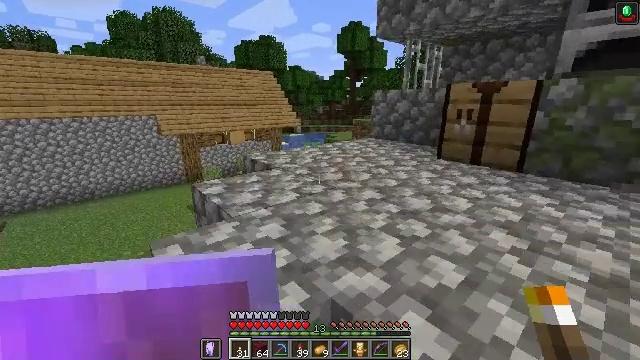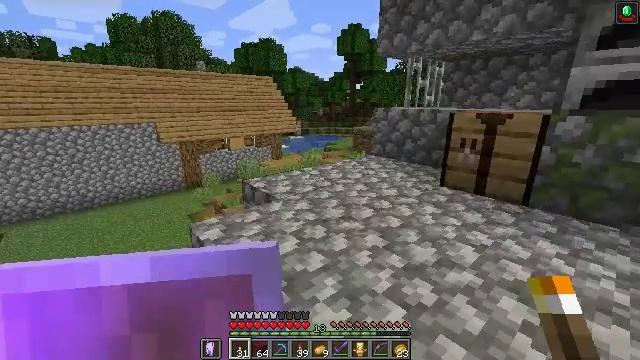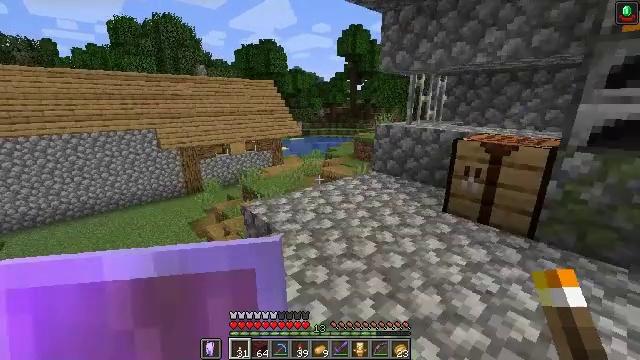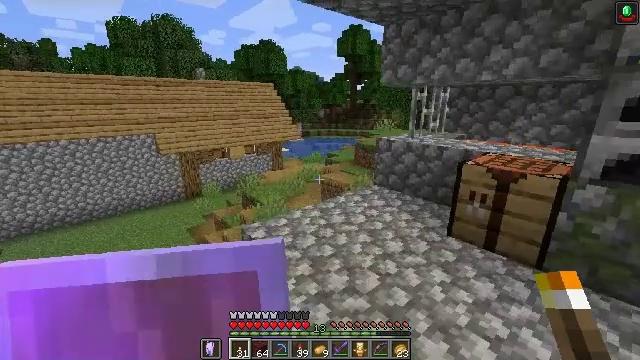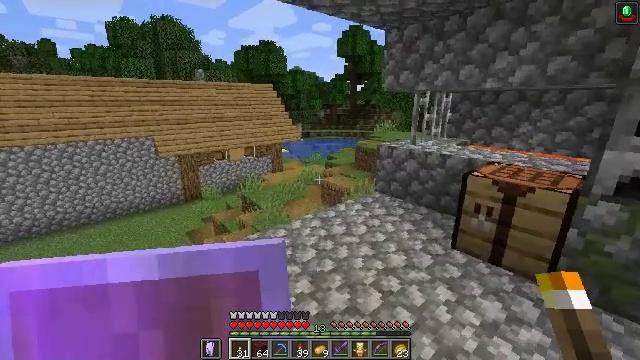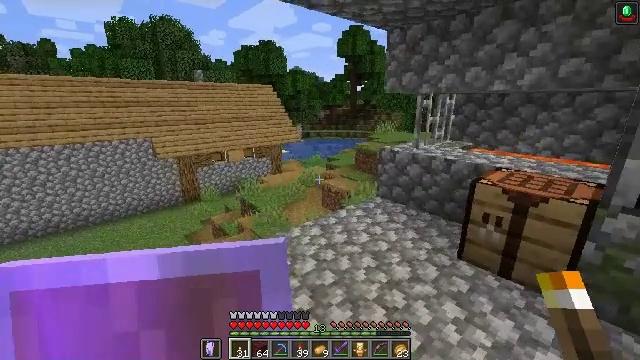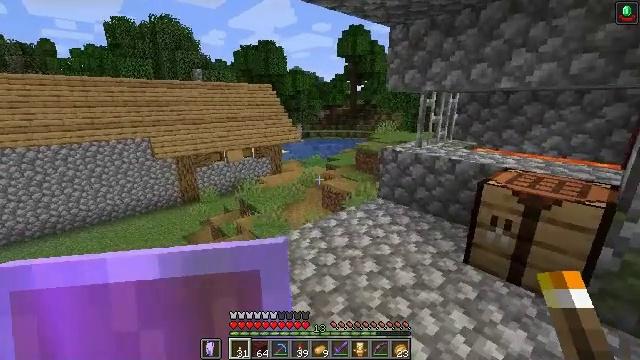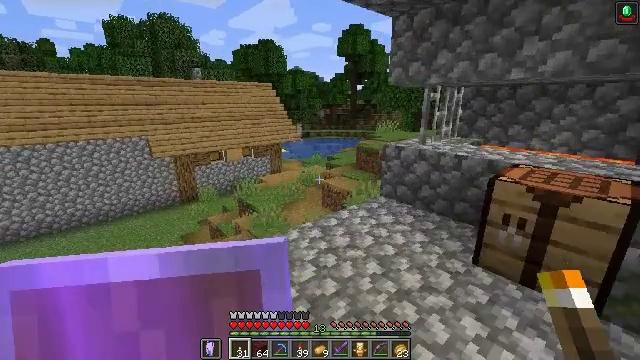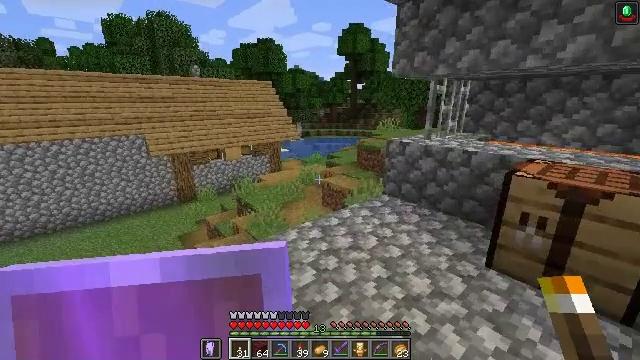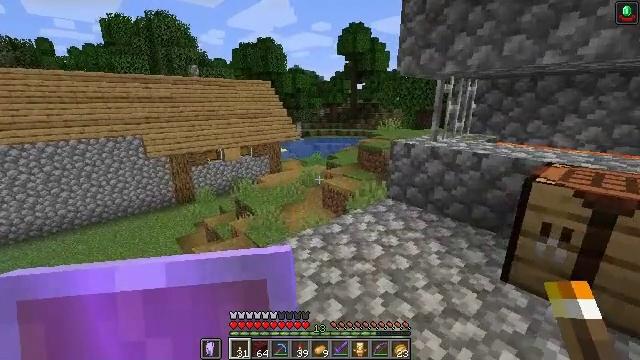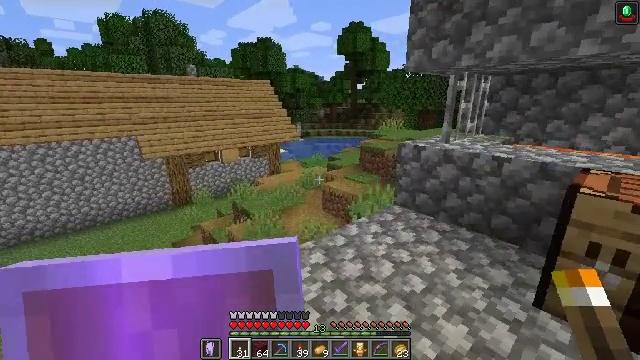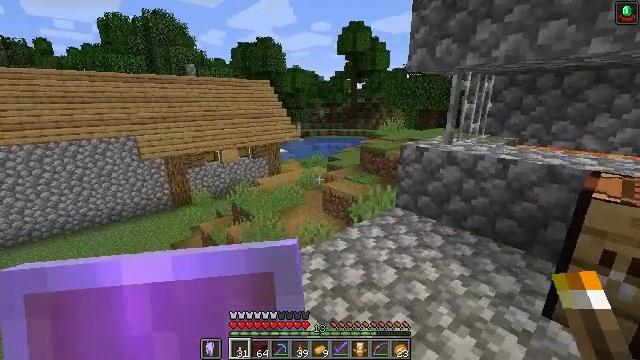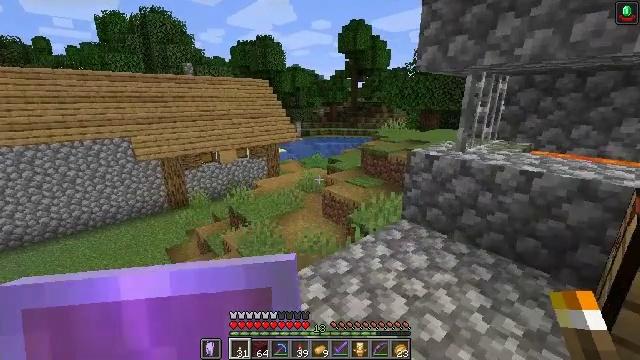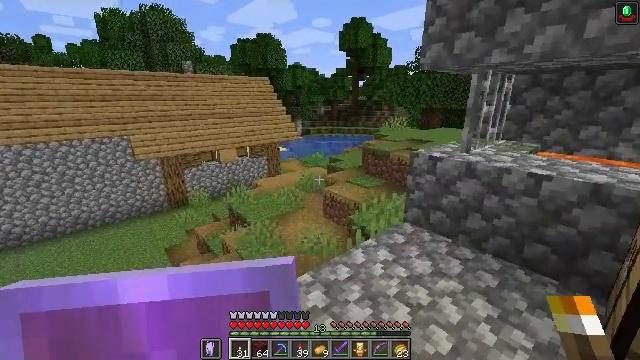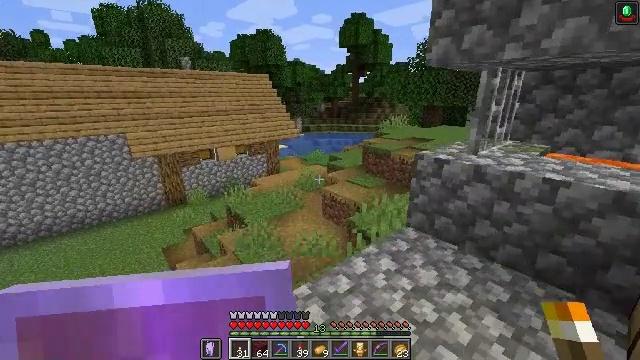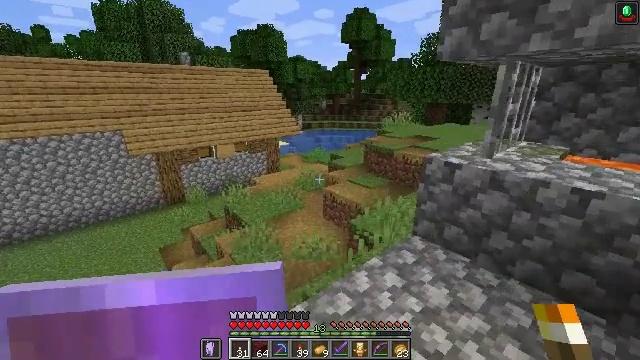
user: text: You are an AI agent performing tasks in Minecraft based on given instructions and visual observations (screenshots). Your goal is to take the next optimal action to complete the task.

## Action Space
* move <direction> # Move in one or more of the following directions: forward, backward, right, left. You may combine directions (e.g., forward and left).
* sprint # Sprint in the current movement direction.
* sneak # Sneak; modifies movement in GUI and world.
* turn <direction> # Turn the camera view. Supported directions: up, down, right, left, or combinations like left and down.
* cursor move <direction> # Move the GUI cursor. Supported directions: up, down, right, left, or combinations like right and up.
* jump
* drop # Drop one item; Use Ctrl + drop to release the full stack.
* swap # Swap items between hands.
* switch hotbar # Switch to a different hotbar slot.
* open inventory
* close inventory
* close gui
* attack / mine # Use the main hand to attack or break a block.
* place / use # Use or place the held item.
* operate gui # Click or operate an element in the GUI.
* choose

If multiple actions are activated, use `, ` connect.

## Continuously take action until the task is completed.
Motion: motion action
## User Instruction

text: Open a crafting table and craft the TNT.
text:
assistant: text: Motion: move forward, jump
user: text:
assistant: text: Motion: move forward, jump
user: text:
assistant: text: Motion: move forward, jump
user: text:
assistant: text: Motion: move forward, jump
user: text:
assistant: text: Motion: move forward
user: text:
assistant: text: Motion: move forward
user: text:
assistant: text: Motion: move forward
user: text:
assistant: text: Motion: move forward
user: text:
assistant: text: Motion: move forward
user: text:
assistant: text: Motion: move forward
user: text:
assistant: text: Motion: move forward
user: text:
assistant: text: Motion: move forward
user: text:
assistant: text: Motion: move forward
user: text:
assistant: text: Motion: move forward
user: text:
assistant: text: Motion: move forward
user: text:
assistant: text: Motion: move forward, turn down
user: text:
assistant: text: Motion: move forward, turn down
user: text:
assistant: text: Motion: move forward, turn down
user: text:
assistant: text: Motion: move forward, turn down
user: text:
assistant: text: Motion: move forward
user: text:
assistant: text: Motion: move forward
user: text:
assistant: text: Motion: move forward
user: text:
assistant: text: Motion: move forward
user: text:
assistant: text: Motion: move forward
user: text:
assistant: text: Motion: move forward, turn down
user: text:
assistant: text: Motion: move forward, turn left
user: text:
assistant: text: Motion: move forward and move left, turn left
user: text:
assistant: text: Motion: move forward and move left, turn left
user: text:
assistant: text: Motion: move forward and move left
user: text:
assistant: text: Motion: move forward and move left